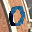
Label: 0